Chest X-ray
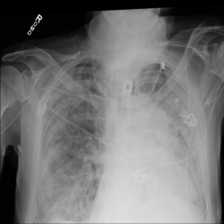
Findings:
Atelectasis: negative
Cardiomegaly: negative
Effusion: negative
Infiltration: negative
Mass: negative
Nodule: negative
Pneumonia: positive
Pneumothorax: negative
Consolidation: negative
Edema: positive
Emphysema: negative
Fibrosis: negative
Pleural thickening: negative
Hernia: negative